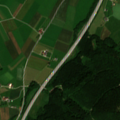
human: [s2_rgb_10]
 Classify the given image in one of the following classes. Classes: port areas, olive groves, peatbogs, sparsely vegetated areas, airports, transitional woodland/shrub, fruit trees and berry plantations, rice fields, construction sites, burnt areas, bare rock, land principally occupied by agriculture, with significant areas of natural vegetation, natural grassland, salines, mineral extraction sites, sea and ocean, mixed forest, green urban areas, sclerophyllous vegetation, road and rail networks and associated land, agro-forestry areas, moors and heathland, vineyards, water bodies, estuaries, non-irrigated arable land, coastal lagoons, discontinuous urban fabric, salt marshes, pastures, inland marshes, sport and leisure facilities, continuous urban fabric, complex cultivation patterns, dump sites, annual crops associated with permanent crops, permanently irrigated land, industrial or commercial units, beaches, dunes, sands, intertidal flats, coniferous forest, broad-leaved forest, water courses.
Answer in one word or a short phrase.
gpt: non-irrigated arable land, pastures, complex cultivation patterns, mixed forest